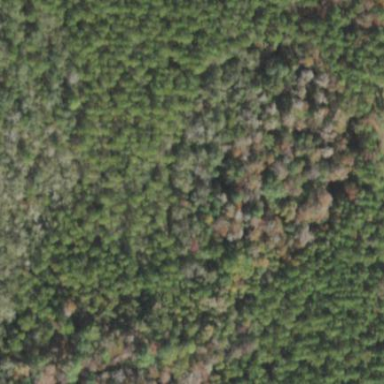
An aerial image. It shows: Forest area predominantly covered with needle-leaved trees.